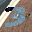
Label: 3